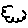
Label: cloud